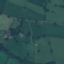
Label: Pasture